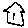
Label: house